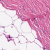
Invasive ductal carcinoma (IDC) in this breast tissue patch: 0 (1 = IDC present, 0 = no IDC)